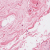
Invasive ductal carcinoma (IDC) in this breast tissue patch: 0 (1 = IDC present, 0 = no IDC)